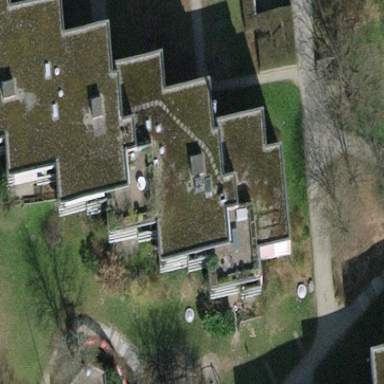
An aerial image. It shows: Building with apartments and flat roof.